Field crop: maize
Growth stage: 2
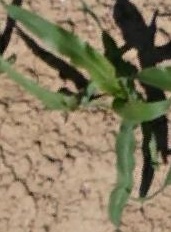
Species: maize